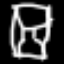
Label: hourglass